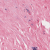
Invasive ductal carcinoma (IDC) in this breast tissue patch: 1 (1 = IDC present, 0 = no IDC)